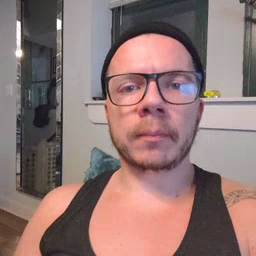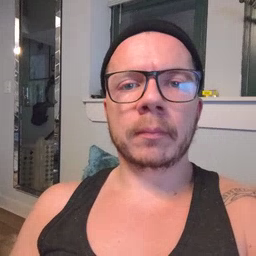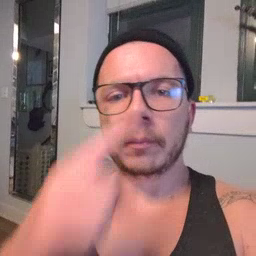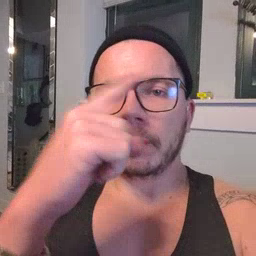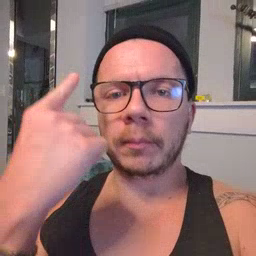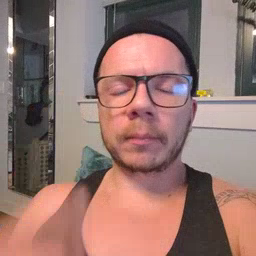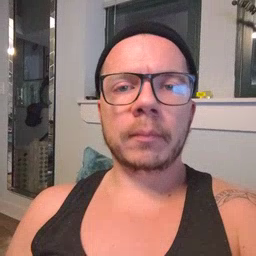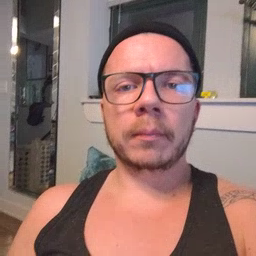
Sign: black